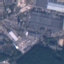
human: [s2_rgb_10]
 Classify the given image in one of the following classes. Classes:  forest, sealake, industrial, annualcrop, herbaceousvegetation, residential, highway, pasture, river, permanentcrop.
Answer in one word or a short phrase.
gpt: Industrial